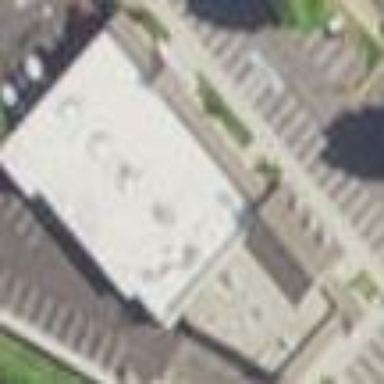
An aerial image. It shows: Retail building.